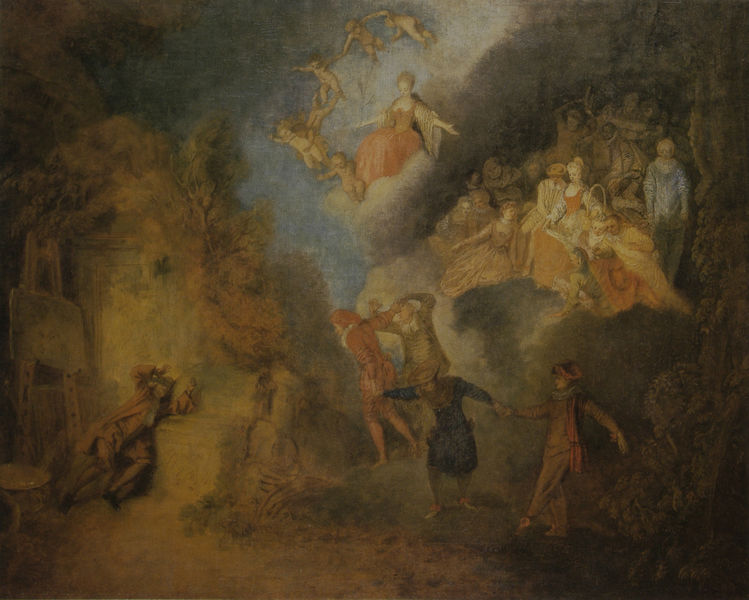
Titel: Le rêve de l'artiste, Der Traum des Künstlers
Künstler: Antoine Watteau
Standort: (Großbritannien)
Institution: (Privatsammlung)
Schlagwörter: baum, berg, blau, blätter, dunkel, felsen, flügel, gemälde, gott, gruppe, hand, himmel, laub, mann, nackt, schlaf, wolken, bäume, frauen, gelb, grün, landschaft, menschen, ocker, sitzen, stadt, äste, bewegung, braun, damen, frau, geste, grau, hell, hintergrund, hut, hüte, kleid, kleider, licht, männer, orange, pastell, raum, schwarz, szene, tisch, weiss, ölbild, ausblick, dame, haus, rot, tuch, wolke, beige, fest, gesellschaft, leute, malerei, rock, tanz, jacke, mütze, arm, arme, barock, halten, mensch, sockel, stein, tod, ärmel, bild, hände, öl, ast, erde, hügel, natur, stamm, busch, büsche, sonne, boden, wole, gewand, gold, kostüm, mantel, familie, kind, paar, personen, rokkoko, person, tanzen, dekolletee, höhle, rokoko, rosa, wald, fliegen, kinder, kreis, engel, putte, putto, kopfbedeckung, liegen, schlafen, düster, beobachten, mieder, zuschauer, jungen, fels, baby, platz, ziehen, bank, romantik, ölgemälde, angst, beobachter, könig, men, people, religious, women, gray, painting, woman, yellow, maler, staffelei, korb, junge, warten, freude, unscharf, flucht, paradies, erdfarben, schweben, clown, traum, jungfrau, nachts, künstler, streit, schrecken, reihe, leinwand, beten, allegorie, malen, palette, fraun, verzweiflung, pfarrer, verschwommen, götter, angels, cloud, clouds, heaven, sky, wams, vision, religiös, landscape, nature, summer, erscheinung, gelehrter, königin, männder, heilige, fresko, light, night, erleuchtung, reigen, schemen, putten, maria, glauben, künslter, babies, hand halten, träumen, schäfer, putti, flying, phantasie, tänzer, manschen, harlekin, sujet, children, bräunlich, cherub, cherubs, peasants, idee, ausgebreitete arme, procession, renaissance, theater, sarkophag, grua, apotheose, colors, artist, dreaming, easel, painter, ringelreihen, religion, pierrot, gewimmel, schlecht, canvas, dutch, himmelskönigin, clowns, erscheinungen, totentanz, knd, blurry, rococo, kniender, butten, duftig, dance, dream, häßlich, lan, heavenly, schauender, engelcen, engelreigen, engelreihe, visionen, echt schlechte kunst, ach du liebe zeit, das ist ein doofes bild, jände, cherubim, midsummer night's dream, religious imagery, crowd on a hillside, artiat pinting a sceen cheribs in the sky, eveing sunset, dancing people